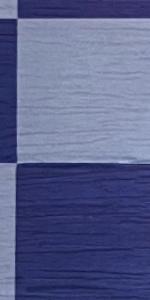
Label: Empty